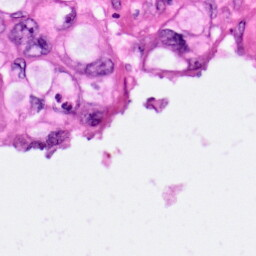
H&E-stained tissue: Pancreatic